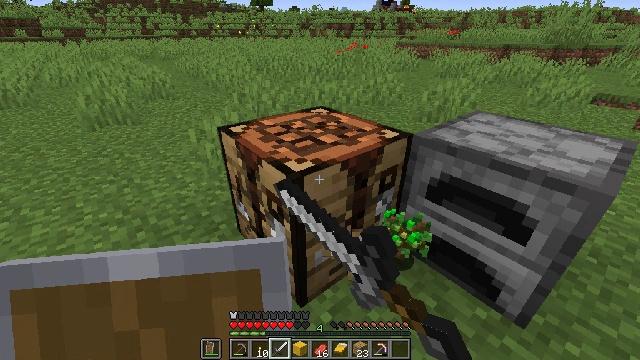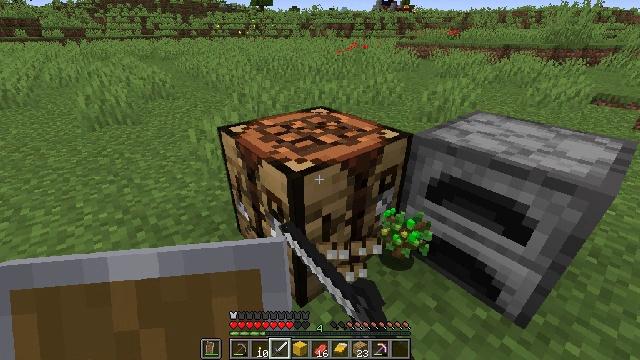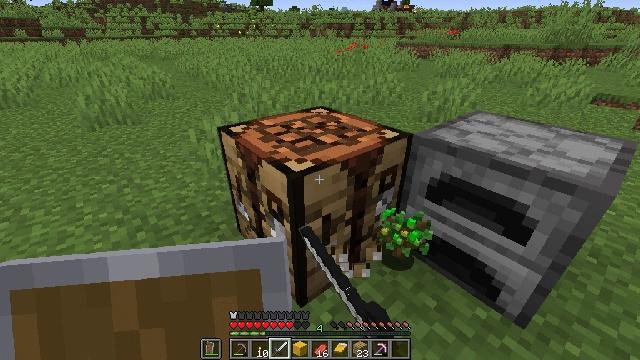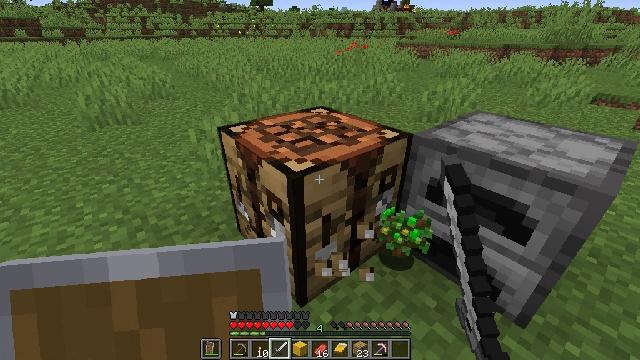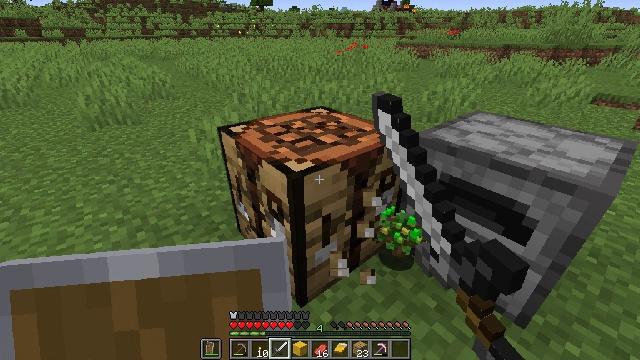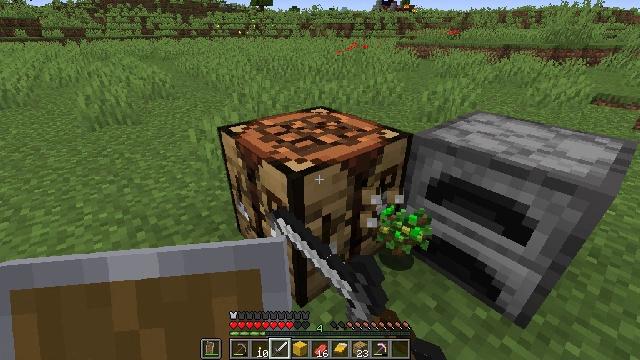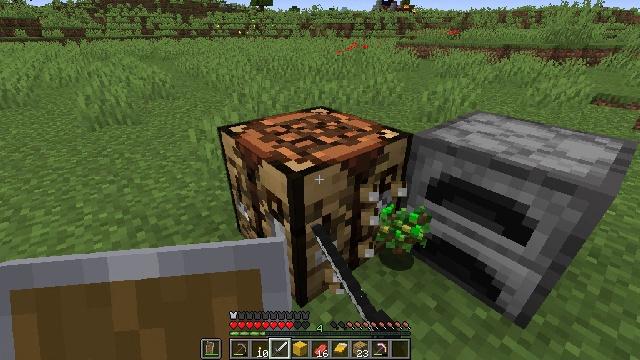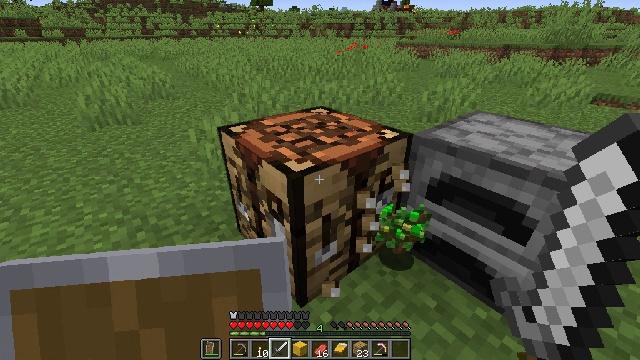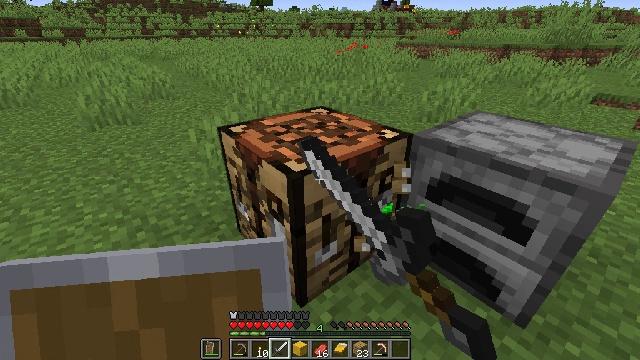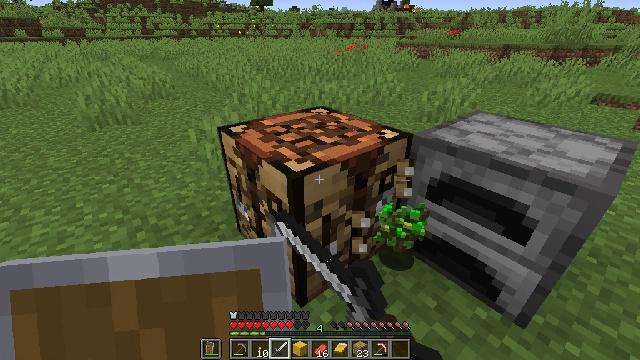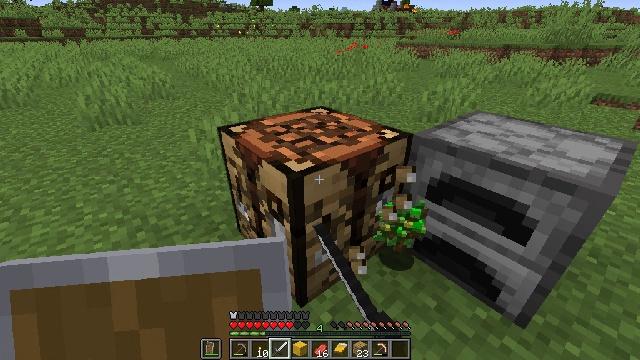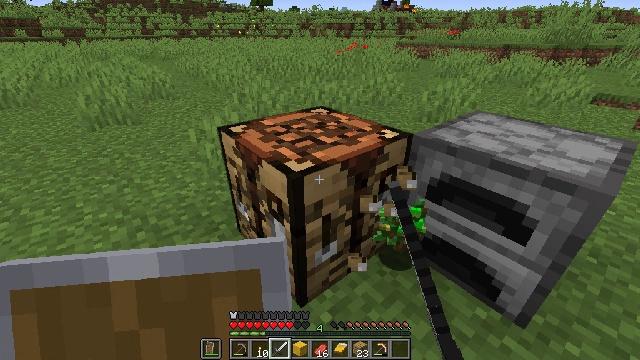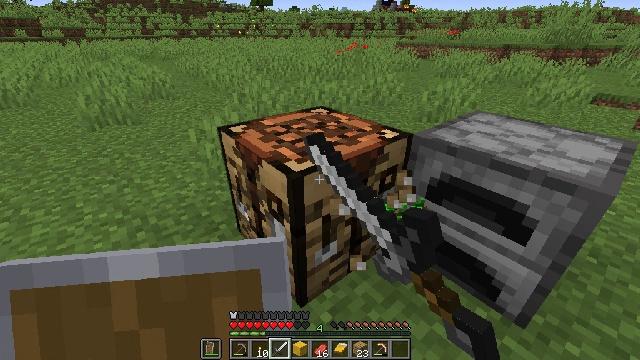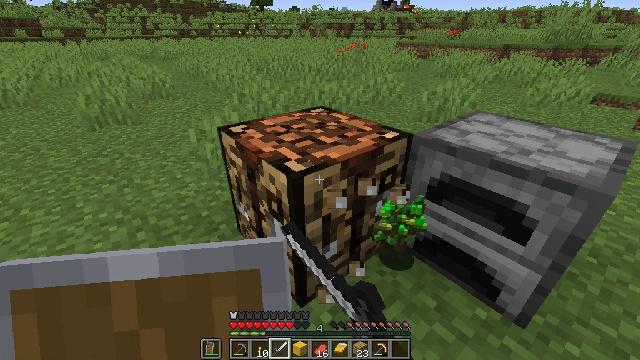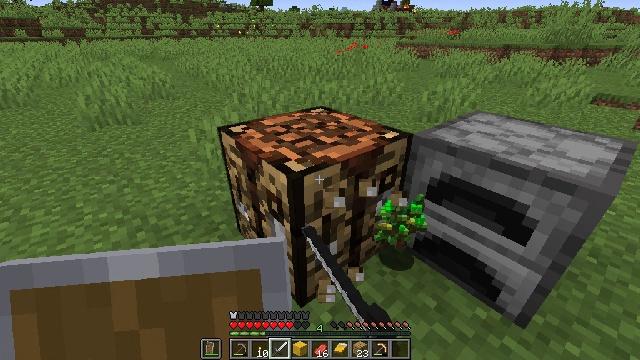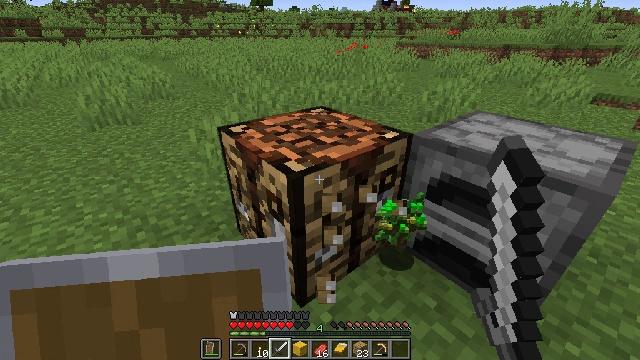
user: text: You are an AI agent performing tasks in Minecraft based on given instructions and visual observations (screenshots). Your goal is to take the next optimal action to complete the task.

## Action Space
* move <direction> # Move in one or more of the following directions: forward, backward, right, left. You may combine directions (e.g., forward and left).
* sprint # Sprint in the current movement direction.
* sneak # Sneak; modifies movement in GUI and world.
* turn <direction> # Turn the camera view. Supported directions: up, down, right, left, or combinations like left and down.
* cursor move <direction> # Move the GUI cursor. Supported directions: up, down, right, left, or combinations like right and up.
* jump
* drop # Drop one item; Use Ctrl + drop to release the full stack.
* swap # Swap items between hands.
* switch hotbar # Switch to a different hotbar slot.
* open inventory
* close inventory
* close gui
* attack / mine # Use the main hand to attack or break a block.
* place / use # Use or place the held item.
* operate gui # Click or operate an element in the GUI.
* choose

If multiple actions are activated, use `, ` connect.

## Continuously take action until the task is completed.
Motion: motion action
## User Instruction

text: Mine block crafting table.
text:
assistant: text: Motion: attack / mine
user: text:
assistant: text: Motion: attack / mine
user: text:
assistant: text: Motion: attack / mine
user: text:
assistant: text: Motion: attack / mine
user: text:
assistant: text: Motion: attack / mine
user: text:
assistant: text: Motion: attack / mine
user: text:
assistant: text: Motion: attack / mine
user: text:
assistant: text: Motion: attack / mine
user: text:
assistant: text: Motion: attack / mine
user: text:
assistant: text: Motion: attack / mine
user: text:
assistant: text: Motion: attack / mine
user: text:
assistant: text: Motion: attack / mine
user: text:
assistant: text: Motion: attack / mine
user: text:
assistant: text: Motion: attack / mine
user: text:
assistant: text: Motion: attack / mine
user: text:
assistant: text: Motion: attack / mine
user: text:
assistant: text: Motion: attack / mine
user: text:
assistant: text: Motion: attack / mine
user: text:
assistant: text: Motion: attack / mine
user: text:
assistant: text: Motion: attack / mine
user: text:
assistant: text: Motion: attack / mine
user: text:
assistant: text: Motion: attack / mine
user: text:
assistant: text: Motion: attack / mine
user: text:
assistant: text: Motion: attack / mine
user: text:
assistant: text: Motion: attack / mine
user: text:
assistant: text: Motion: attack / mine